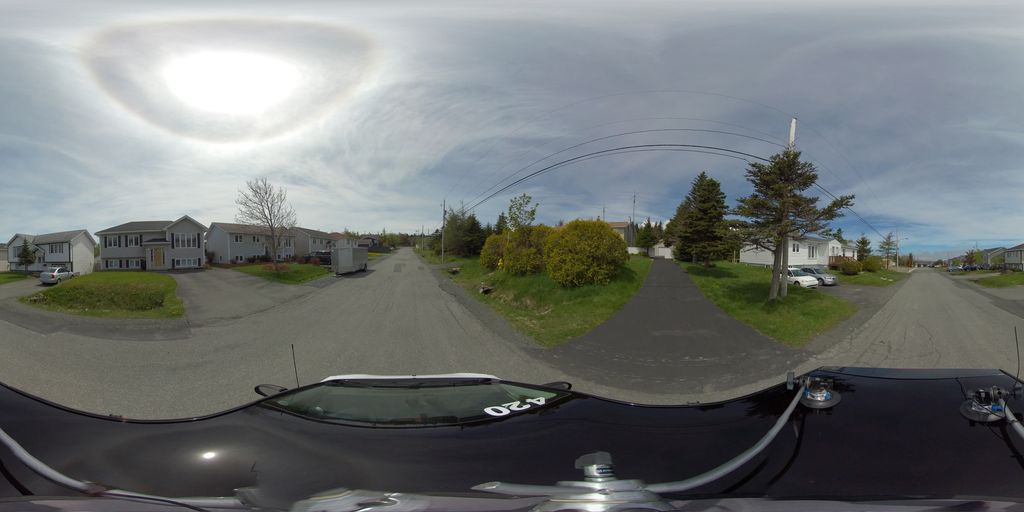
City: st_johns